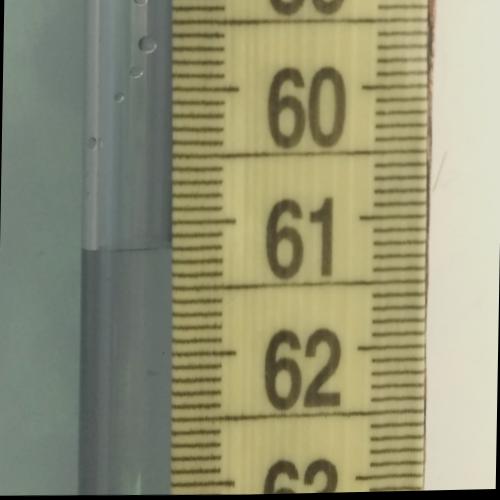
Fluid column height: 61.2 cm